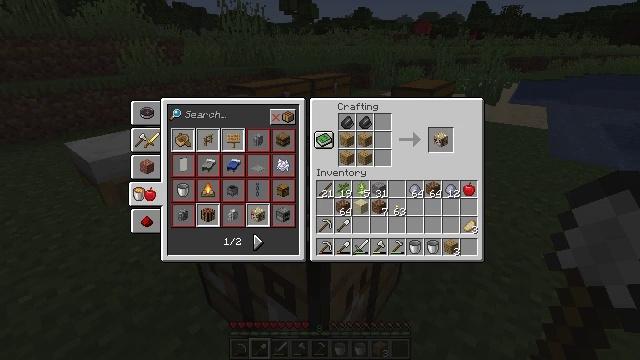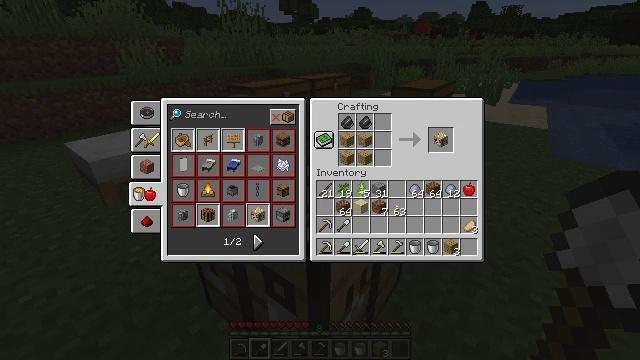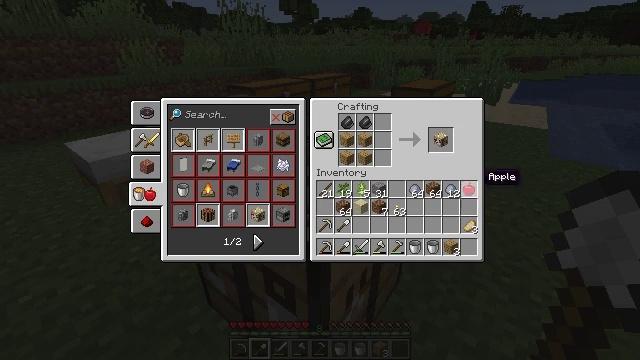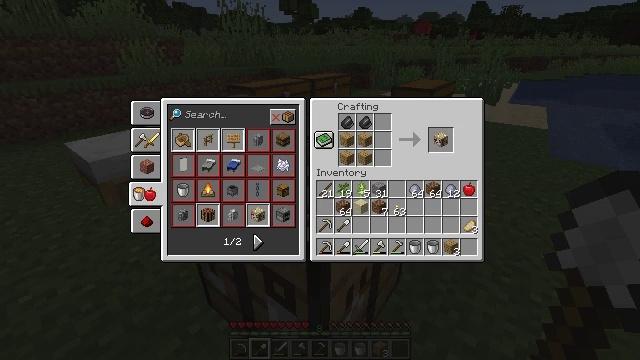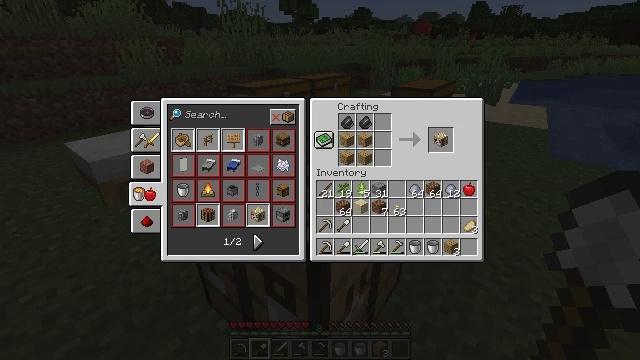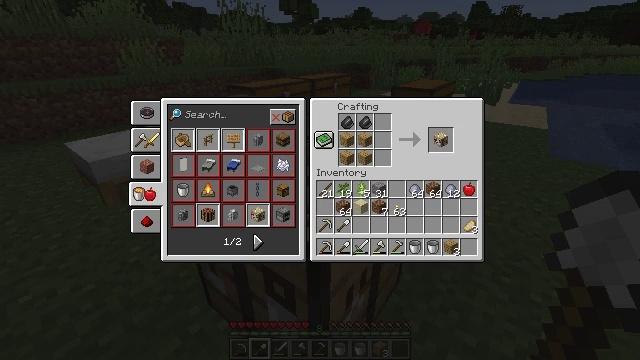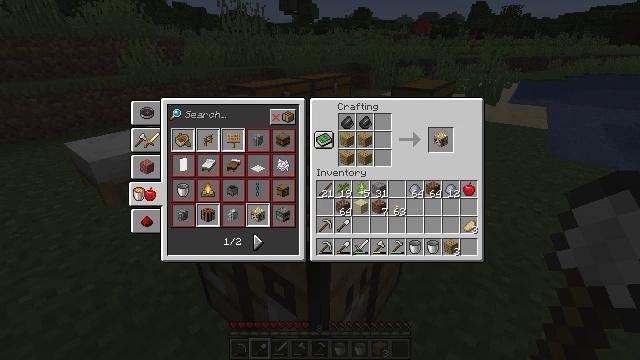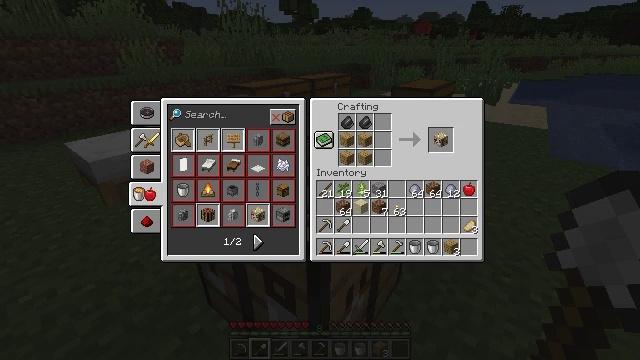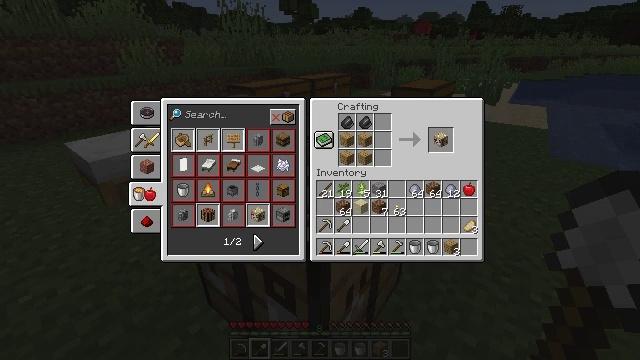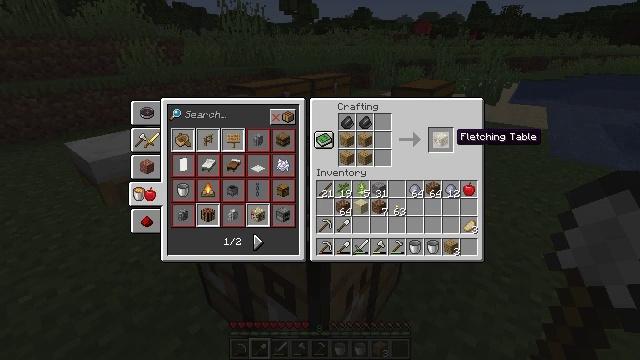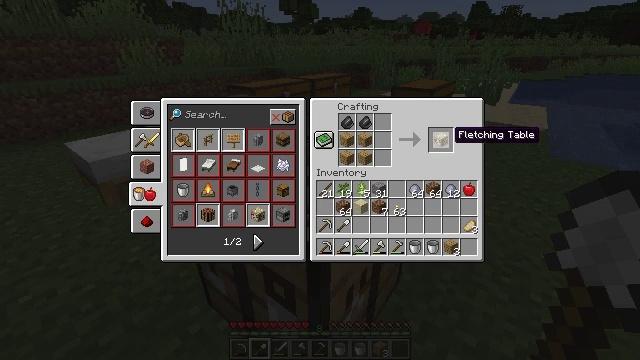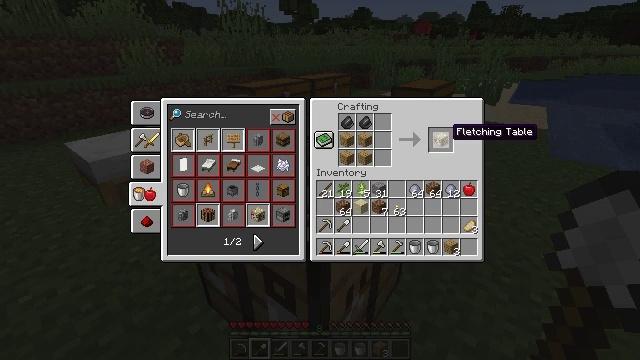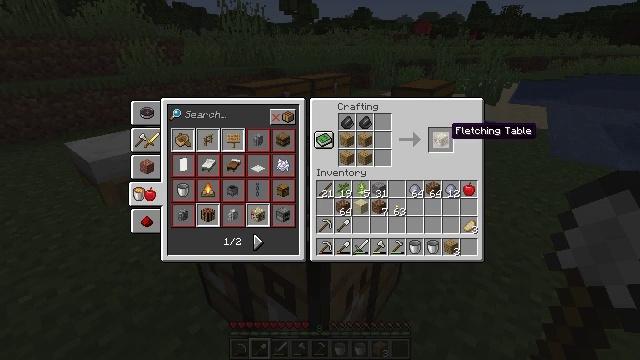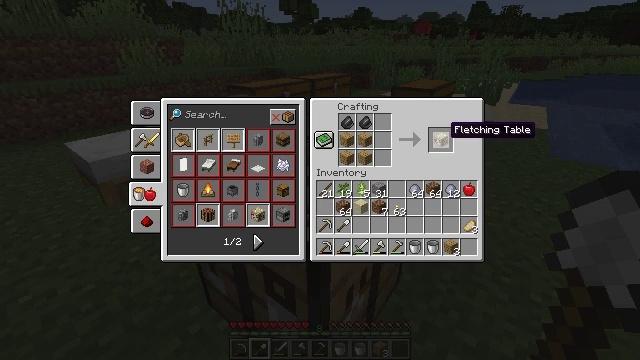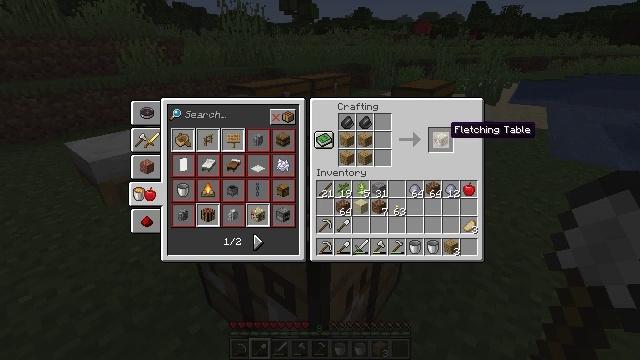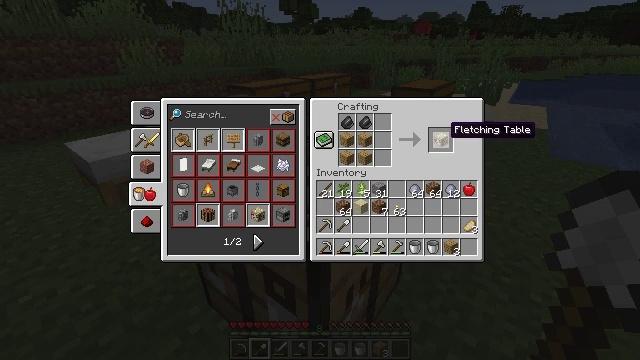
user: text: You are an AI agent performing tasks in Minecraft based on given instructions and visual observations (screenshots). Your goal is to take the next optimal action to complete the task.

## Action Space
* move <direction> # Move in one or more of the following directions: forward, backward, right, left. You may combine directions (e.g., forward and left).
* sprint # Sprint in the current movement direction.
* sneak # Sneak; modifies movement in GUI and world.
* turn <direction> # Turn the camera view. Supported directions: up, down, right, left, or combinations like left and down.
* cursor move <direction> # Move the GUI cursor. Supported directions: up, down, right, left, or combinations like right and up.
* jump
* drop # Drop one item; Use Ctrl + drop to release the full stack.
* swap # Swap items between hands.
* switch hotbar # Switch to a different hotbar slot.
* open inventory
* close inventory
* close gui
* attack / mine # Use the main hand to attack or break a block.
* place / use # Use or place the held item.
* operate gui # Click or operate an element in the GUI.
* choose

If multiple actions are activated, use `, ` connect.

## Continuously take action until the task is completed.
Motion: motion action
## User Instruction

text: Interact with the crafting table to craft a fletching table.
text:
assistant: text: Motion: no_op
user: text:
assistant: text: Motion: no_op
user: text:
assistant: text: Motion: no_op
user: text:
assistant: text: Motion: no_op
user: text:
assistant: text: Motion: no_op
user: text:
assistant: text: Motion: no_op
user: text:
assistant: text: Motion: no_op
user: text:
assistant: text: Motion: no_op
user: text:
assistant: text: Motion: no_op
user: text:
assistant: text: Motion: no_op
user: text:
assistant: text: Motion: no_op
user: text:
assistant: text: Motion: no_op
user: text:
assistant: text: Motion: no_op
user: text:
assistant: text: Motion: no_op
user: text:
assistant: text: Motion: no_op
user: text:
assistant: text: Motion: no_op
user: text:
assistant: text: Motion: no_op
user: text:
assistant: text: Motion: no_op
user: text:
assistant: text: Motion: no_op
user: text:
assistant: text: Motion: no_op
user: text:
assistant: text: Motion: no_op
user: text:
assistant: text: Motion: no_op
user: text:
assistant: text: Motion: no_op
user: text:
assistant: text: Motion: operate gui
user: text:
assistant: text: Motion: operate gui
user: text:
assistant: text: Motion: operate gui
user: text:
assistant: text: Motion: operate gui
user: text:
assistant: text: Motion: no_op
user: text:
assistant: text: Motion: no_op